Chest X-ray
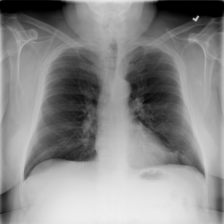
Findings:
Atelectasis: negative
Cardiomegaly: negative
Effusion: negative
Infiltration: negative
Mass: negative
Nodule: negative
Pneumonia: negative
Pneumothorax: negative
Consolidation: negative
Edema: negative
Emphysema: negative
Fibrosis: negative
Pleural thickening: negative
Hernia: negative